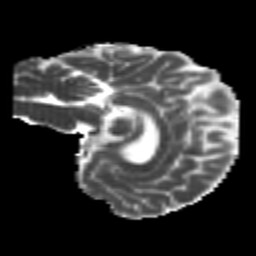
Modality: MD
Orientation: sagittal
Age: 26
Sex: female
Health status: healthy
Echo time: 0.074 s